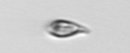
Label: Cryptophyta